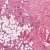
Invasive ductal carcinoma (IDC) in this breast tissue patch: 1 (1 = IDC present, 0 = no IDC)